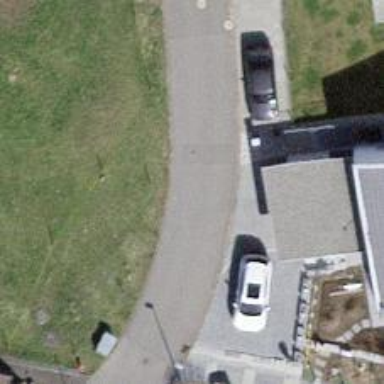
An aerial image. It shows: Residential road.